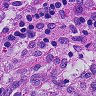
Metastatic tissue present: no